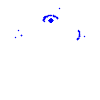
Particle: pion